You are looking at the wavelet scalogram of a bearing's acceleration signal. What is the most likely bearing condition (normal, inner_race, outer_race, ball)?
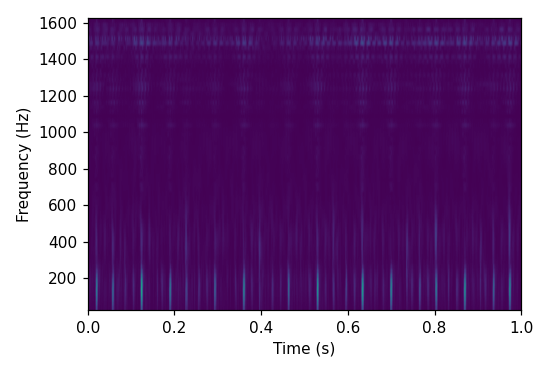
Answer: outer_race